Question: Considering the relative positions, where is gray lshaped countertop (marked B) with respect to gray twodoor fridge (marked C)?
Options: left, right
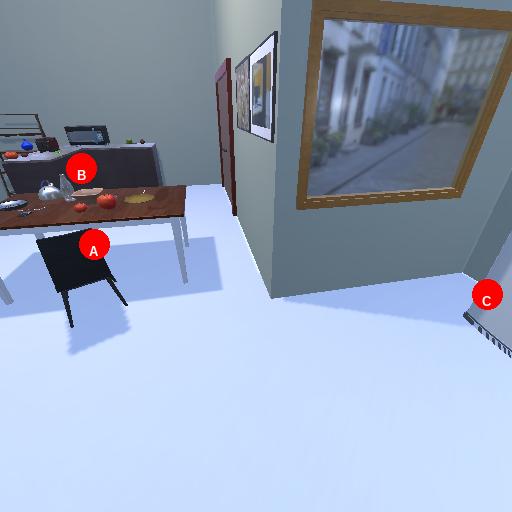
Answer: left